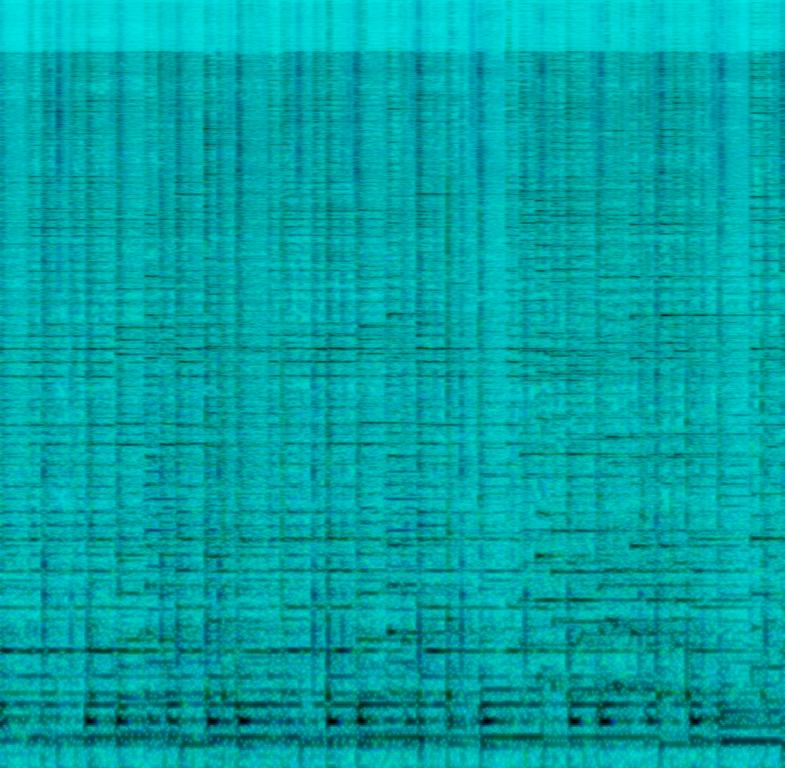
The folk music features a bouzouki playing a Greek traditional song. An acoustic guitar accompanies the bouzouki with two strummed chords every measure. Two pairs of bongos or one of bongos and one of congas provide rhythmic variety and drive the pulse of the music.